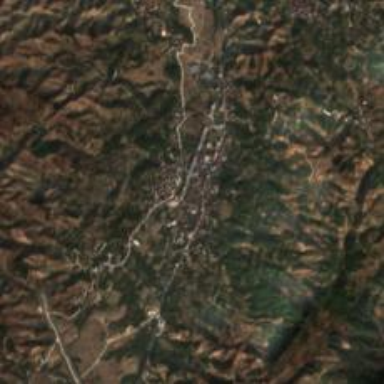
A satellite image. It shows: Ethnic township within town.